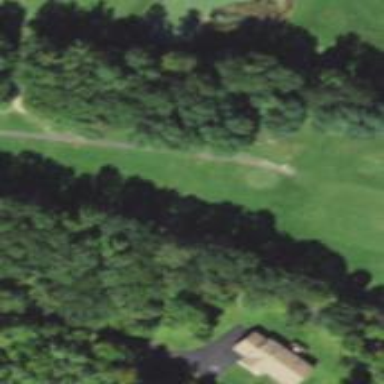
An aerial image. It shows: Service road used as golf cart path.